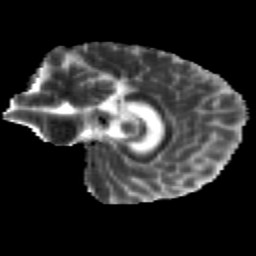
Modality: MD
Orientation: sagittal
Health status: healthy
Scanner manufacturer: siemens
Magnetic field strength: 3 T
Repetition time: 12 s
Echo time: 0.092 s